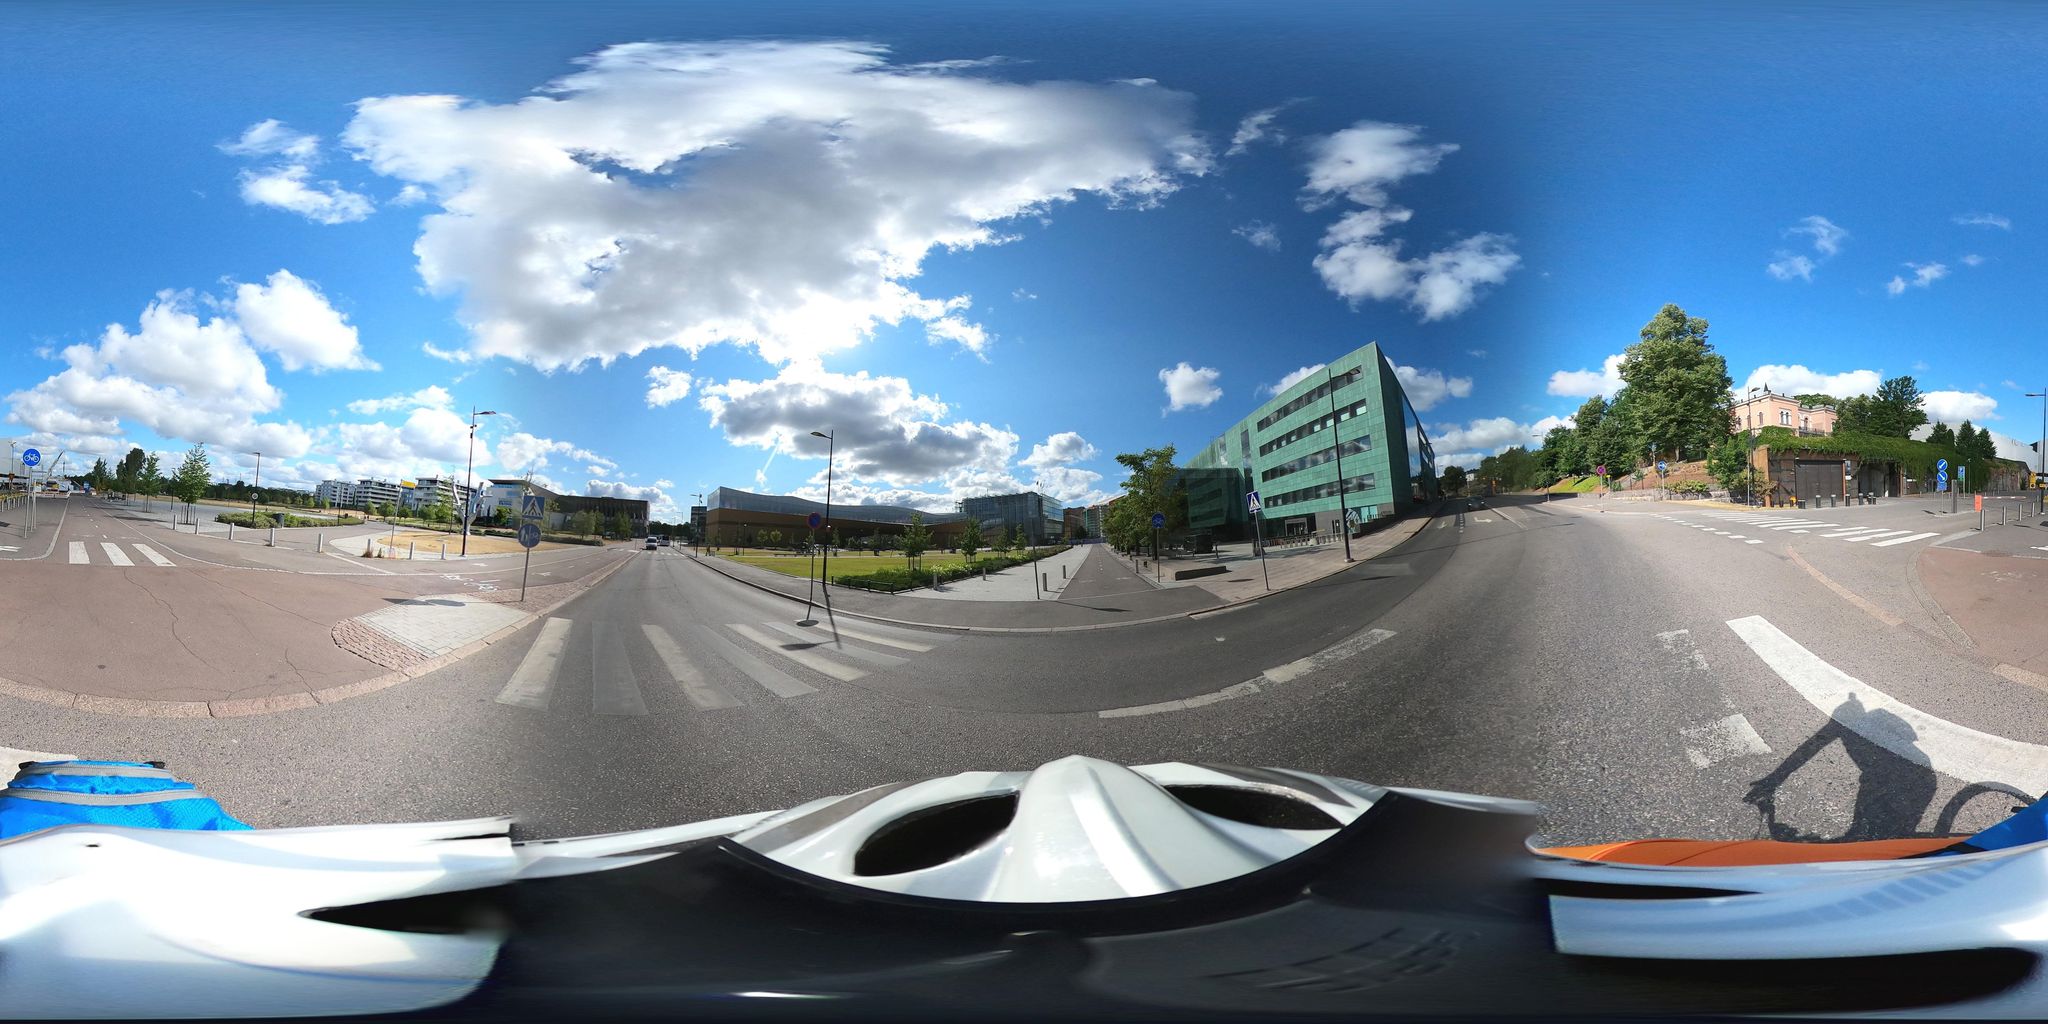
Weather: clear
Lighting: day
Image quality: good
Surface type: cycling surface
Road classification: cycleway
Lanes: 2
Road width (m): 3.5 m
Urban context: urban centre
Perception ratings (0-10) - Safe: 0.19, Lively: 4.17, Beautiful: 5.42, Boring: 0.51, Depressing: 7.02, Wealthy: 0.45